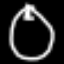
Label: clock